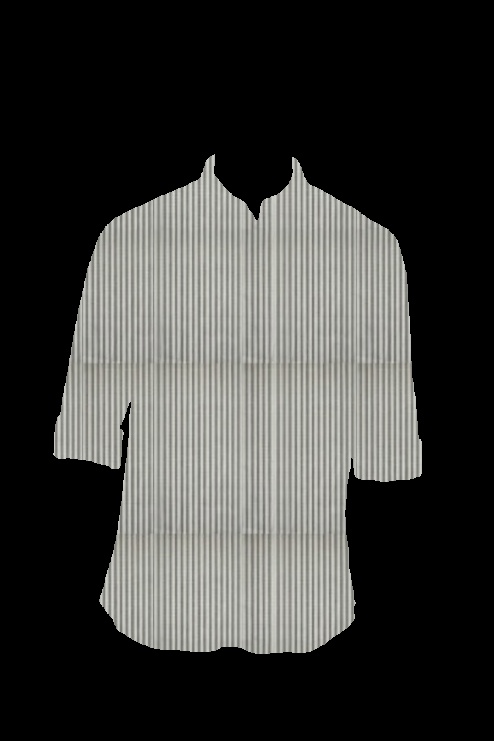
black white stripe tee